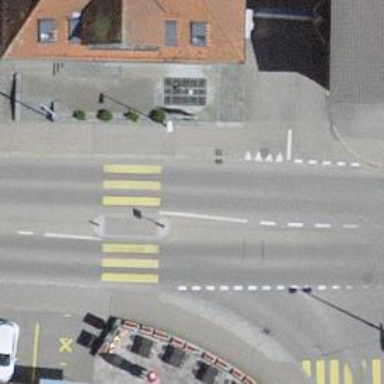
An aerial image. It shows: Zebra crossing with road island.